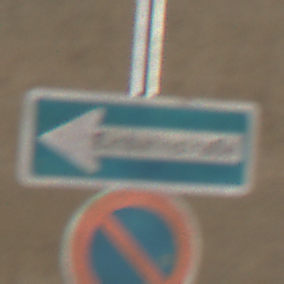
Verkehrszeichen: EinbahnstrasseLinksweisend
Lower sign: EingeschraenktesHalteverbot
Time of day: Midday
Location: Roofed (Tunnel)
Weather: NotSpecified
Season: NotSpecified
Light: Natural